Aerial crown-view tile of a tropical tree (Barro Colorado Island, Panama), acquired 20250512:
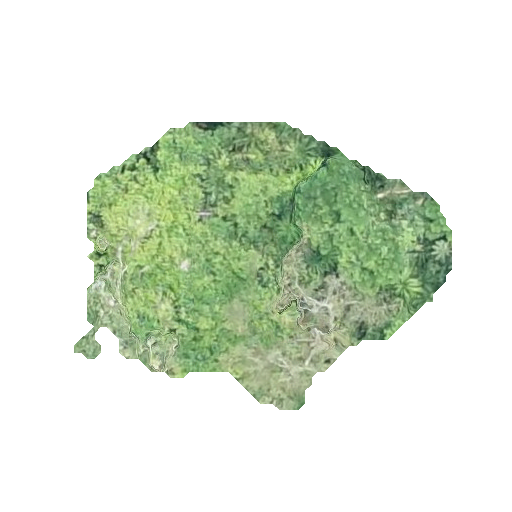
Species: Cecropia insignis
GBIF accepted scientific name: Cecropia insignis
Crown area: 108.811 m²